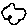
Label: cloud